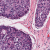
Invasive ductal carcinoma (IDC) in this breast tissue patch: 0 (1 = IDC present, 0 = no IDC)